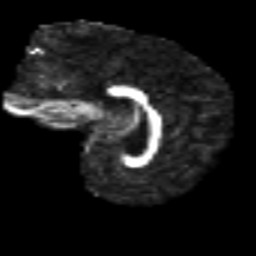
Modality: FA
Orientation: sagittal
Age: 23
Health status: ill
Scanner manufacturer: philips
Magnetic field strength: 3 T
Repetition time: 9 s
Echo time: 0.127 s